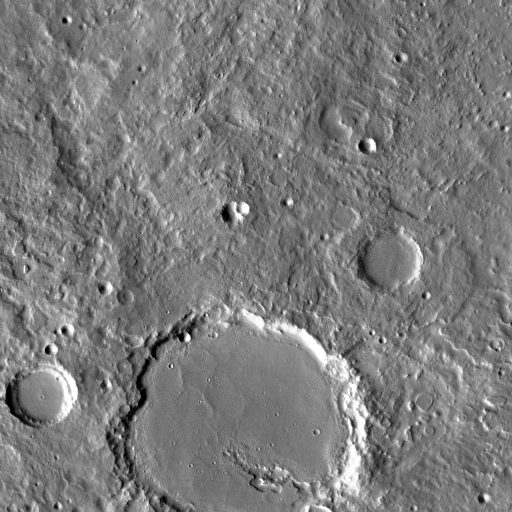
Crater classes present: Background, Other, Buried